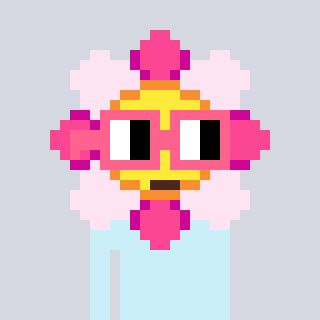
a pixel art character with square pink glasses, a flower-shaped head and a grayscale-colored body on a cool background